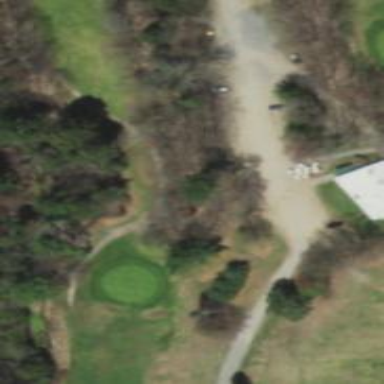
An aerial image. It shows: Golf cartpath that is also road path.